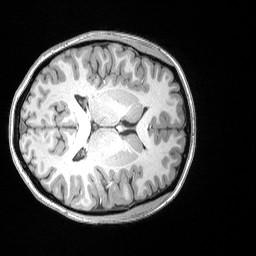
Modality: T1w
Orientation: axial
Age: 25
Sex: female
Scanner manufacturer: siemens
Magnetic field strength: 3 T
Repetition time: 2.53 s
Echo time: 0.00164 s